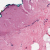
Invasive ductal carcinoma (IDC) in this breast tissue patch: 0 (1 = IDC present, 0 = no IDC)